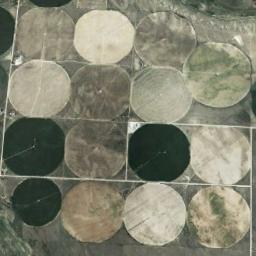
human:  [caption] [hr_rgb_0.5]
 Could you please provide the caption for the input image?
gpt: Several khaki circular farmlands and several dark green circular farmlands are neatly arranged on the wasteland and some roads go through these farmlands .

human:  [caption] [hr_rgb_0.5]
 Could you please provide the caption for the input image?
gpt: Round fields are separated by white lines .

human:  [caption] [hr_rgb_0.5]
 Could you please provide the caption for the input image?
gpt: There are some deep green circle farmland and bare circle farmland .

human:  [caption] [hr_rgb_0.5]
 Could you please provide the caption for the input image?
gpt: Many light yellow, Tawny, And green fields arranged neatly .

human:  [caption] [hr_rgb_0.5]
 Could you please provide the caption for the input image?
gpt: There are some circular farmlands of different colors arranged neatly .